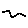
Label: zigzag